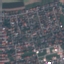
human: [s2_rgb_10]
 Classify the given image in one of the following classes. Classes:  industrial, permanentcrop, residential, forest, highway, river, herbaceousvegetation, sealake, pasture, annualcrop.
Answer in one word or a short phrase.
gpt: Residential